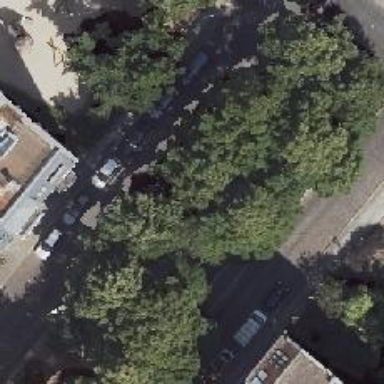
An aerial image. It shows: Avenue of deciduous broadleaved trees.